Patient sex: M
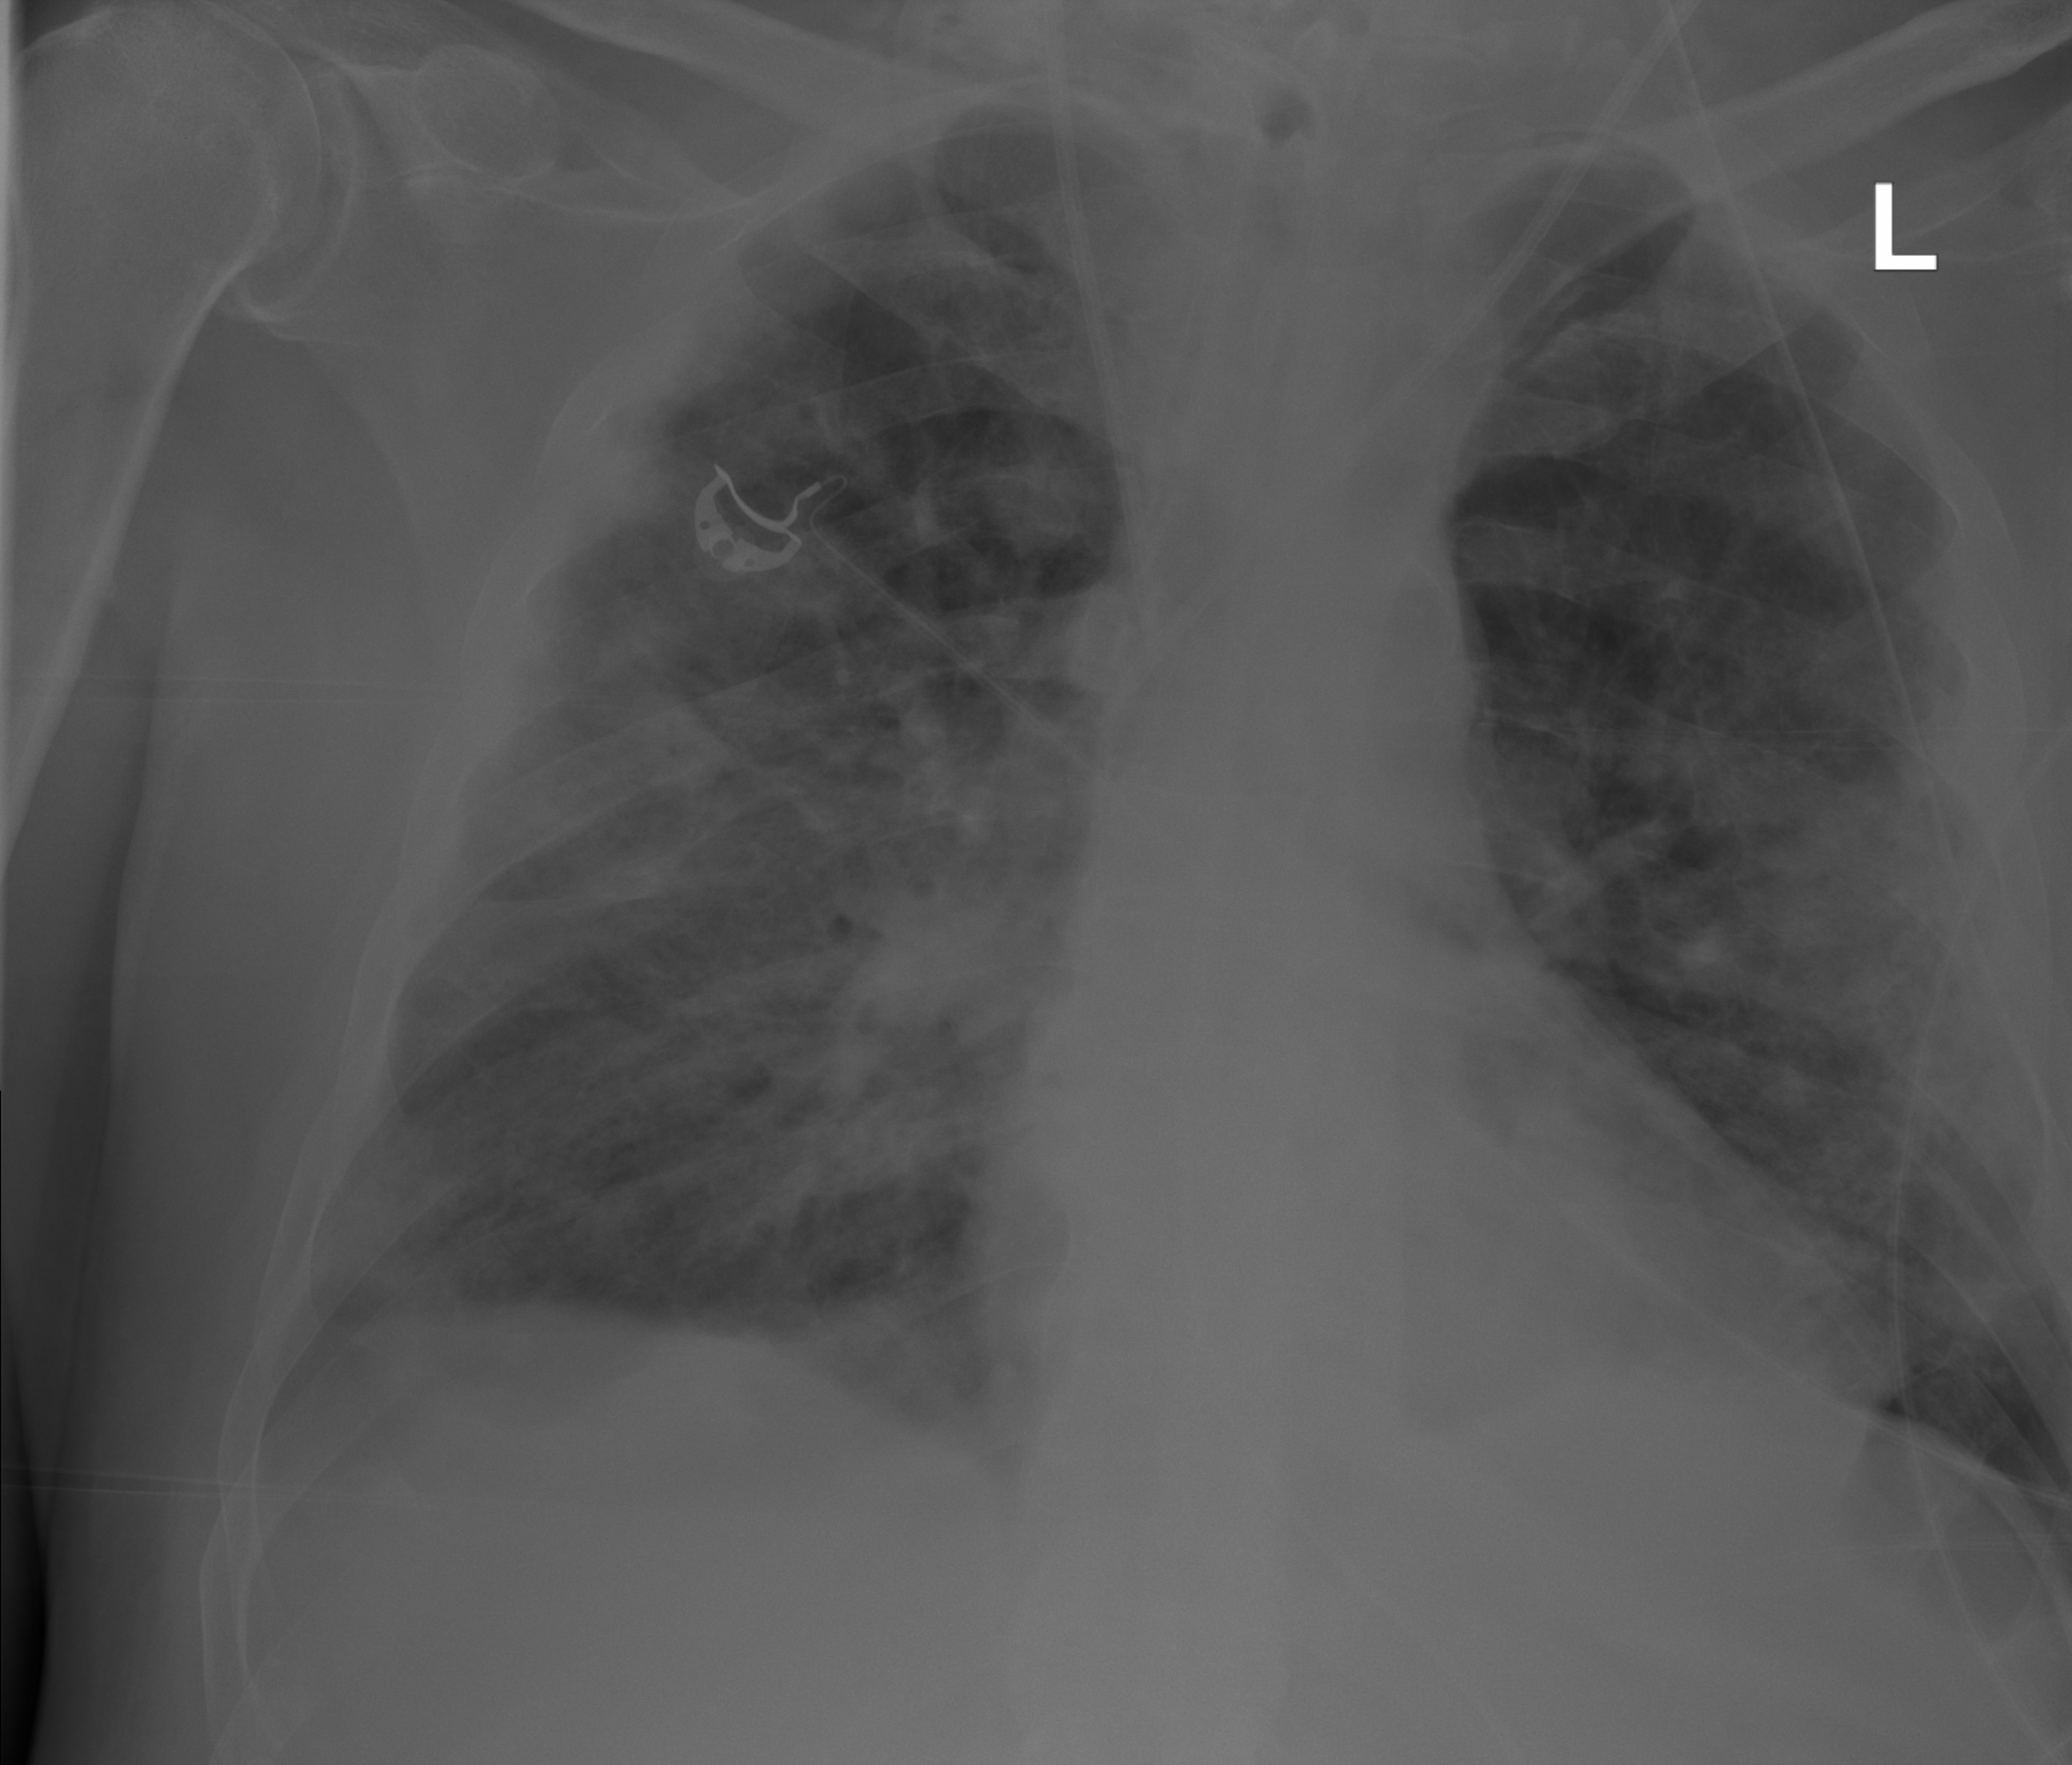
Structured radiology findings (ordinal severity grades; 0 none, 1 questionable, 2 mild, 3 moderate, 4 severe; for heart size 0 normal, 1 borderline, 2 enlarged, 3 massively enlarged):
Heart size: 2
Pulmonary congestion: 2
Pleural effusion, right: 2
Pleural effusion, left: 0
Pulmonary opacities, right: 3
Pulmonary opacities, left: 3
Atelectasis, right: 2
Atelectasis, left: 3